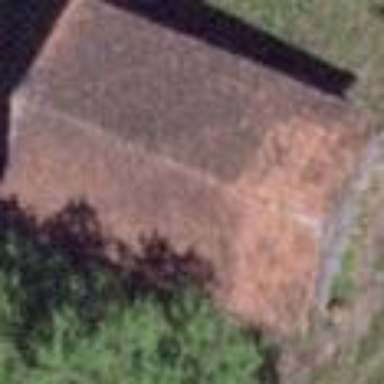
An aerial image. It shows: Stable building.